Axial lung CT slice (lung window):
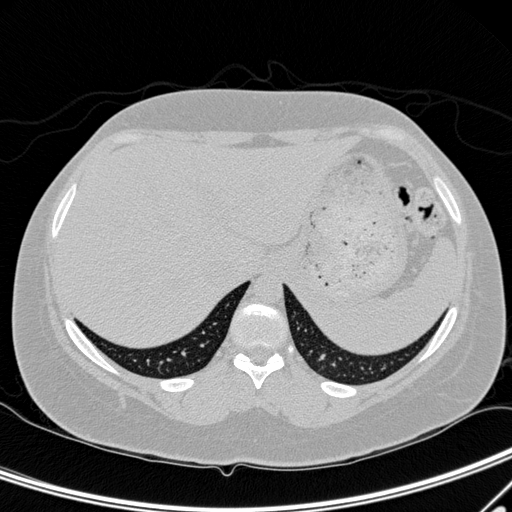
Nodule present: no